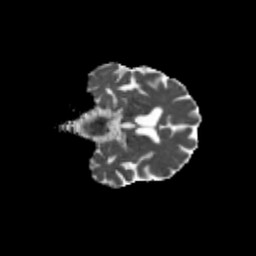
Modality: MD
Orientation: coronal
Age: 73
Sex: male
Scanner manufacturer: siemens
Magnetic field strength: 3 T
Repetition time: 4.71 s
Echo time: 0.0906 s